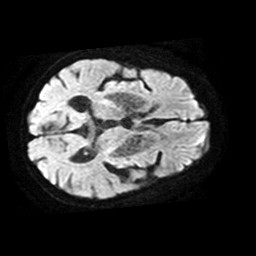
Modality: TRACE
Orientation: axial
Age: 81
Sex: female
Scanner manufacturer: philips
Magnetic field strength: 1.5 T
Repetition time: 3.684 s
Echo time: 0.09411 s